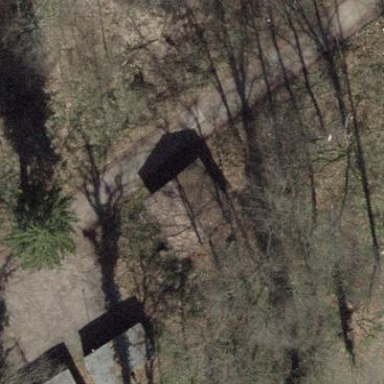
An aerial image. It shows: Shelter building.